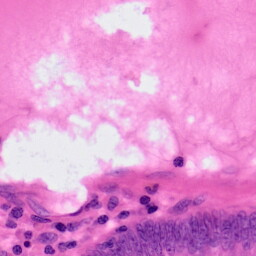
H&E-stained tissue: Colon